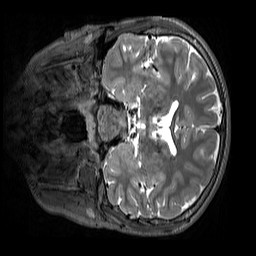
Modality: T2w
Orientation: coronal
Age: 11
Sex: male
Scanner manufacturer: siemens
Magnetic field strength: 3 T
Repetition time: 3.2 s
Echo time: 0.408 s